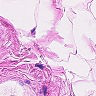
Metastatic tissue present: no